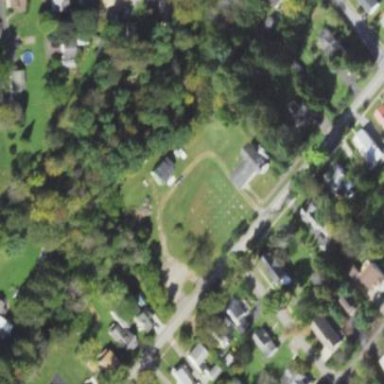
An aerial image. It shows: Cemetery.